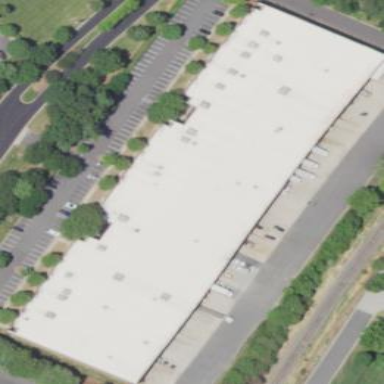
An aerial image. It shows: Warehouse.